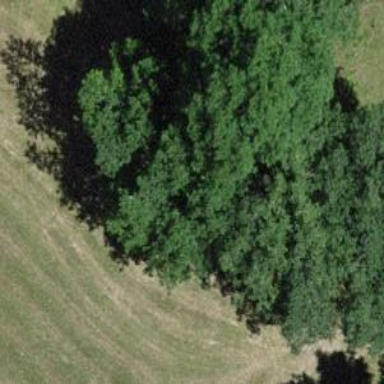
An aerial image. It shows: Row of trees in natural setting.